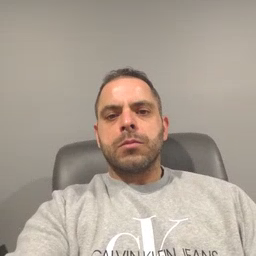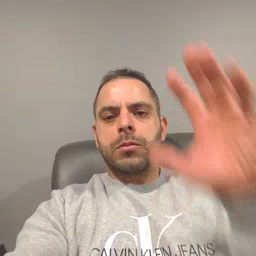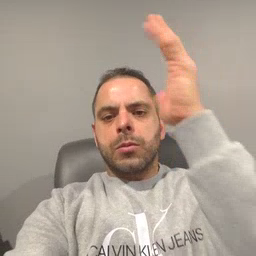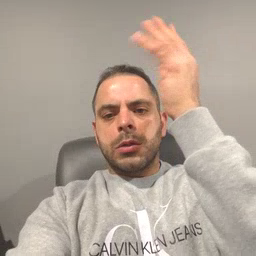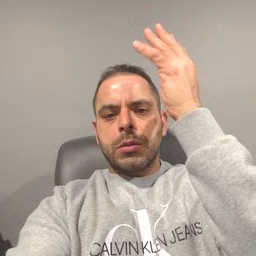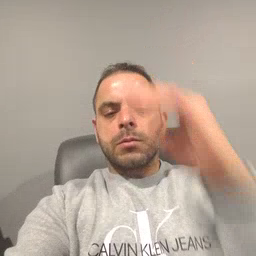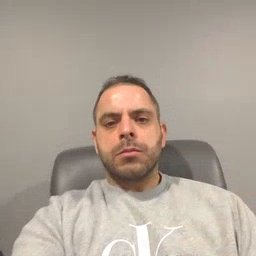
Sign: tree